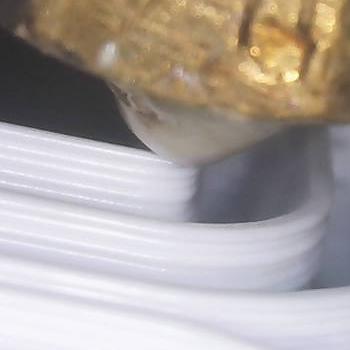
Flow rate: 66%